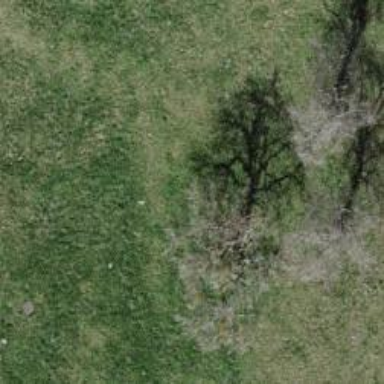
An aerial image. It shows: Beautiful tree in nature.